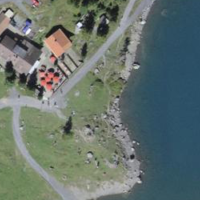
EUNIS habitat code: 14
Species observed at this site:
Astrantia major
Anas platyrhynchos
Milvus milvus
Phoenicurus ochruros
Zootoca vivipara
Fringilla coelebs